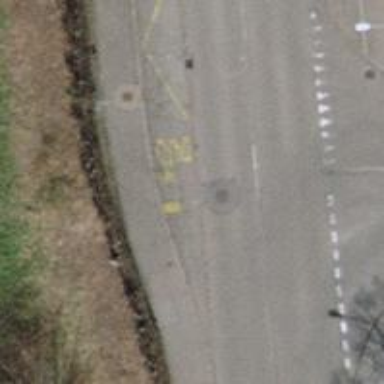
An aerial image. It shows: Platform for public transport on the road.